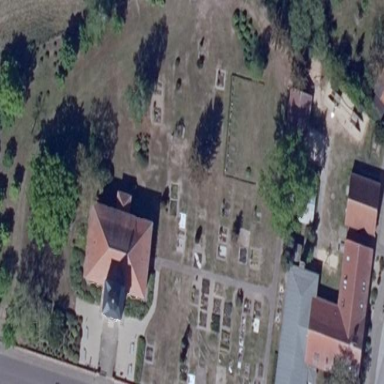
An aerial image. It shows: Cemetery.